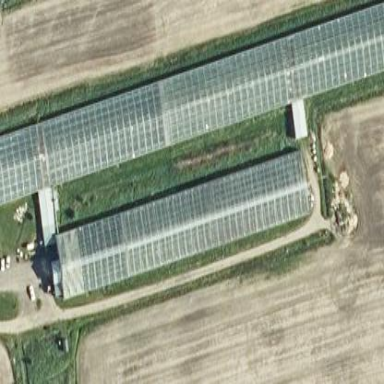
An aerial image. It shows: Greenhouse.